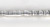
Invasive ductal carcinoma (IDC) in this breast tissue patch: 0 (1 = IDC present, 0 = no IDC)